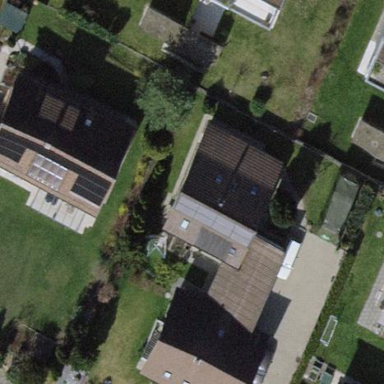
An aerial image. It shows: Detached building.